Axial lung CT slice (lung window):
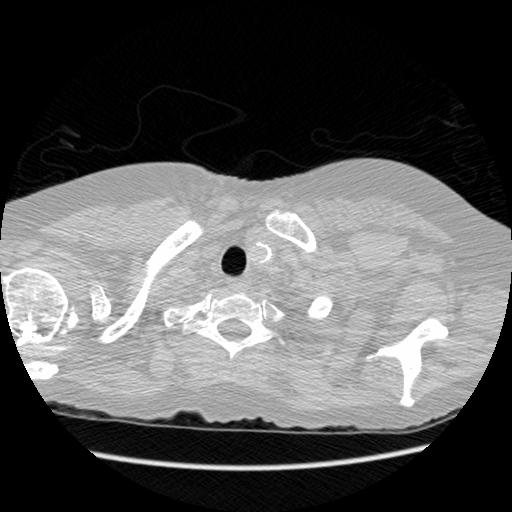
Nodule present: no